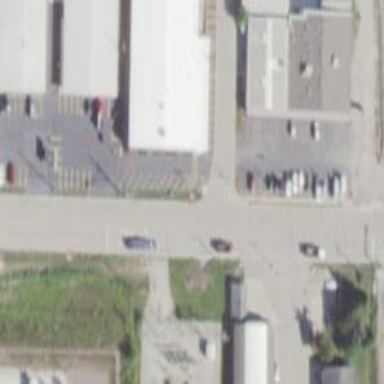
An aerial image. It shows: Marked crossing on footway.